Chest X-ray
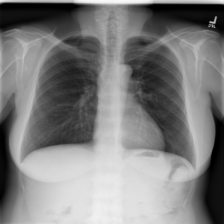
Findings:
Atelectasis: negative
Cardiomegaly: negative
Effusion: negative
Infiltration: negative
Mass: negative
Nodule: negative
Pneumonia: negative
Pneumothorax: negative
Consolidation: negative
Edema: negative
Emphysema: negative
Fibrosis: negative
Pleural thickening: negative
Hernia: negative